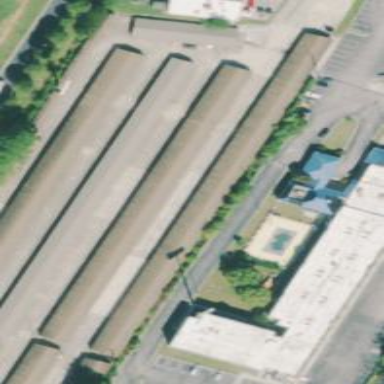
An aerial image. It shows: Building designated for self storage.